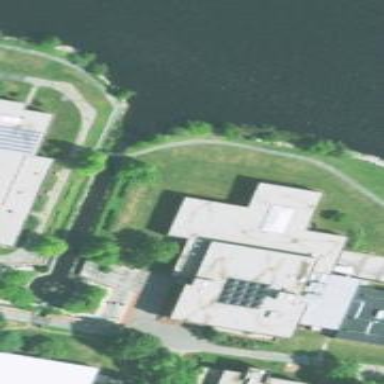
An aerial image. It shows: View of university building.